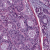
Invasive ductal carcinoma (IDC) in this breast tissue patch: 1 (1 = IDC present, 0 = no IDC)